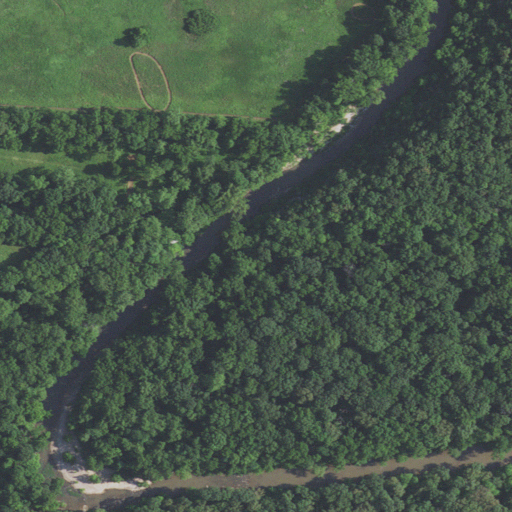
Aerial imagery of cliff(s) in Missouri named Mill Site Bluff containing deciduous forest, pasture, open water, and woody wetlands